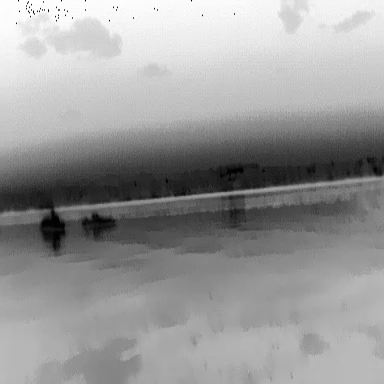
There are two objects shown in the infrared image, including a warship, and a canoe.